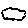
Label: cloud